Question: I have a question regarding Android 9 patch. Basically when I click and open the 9Patch tool, the screen went blank and can never start. I have tried to drag a picture into it, and it just crashes. Things I have tried are:
1. re-download Android SDK and re-install
2. re-start my computer
I am sure I have downloaded the correct version of Android SDK, so my guess is maybe it has nothing to do with Android, but settings in my computer, but I don't know where and how to fix it. So any suggestions and advices are welcome!! Thanks!
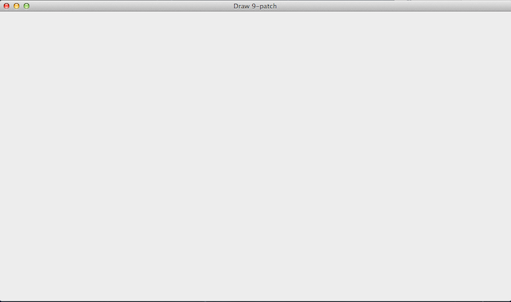
Answer: This seems to be a known problem on Mac.
<URL>
There seems to be a patch available from Apple which should fix this problem.
Also, check this thread.
<URL>